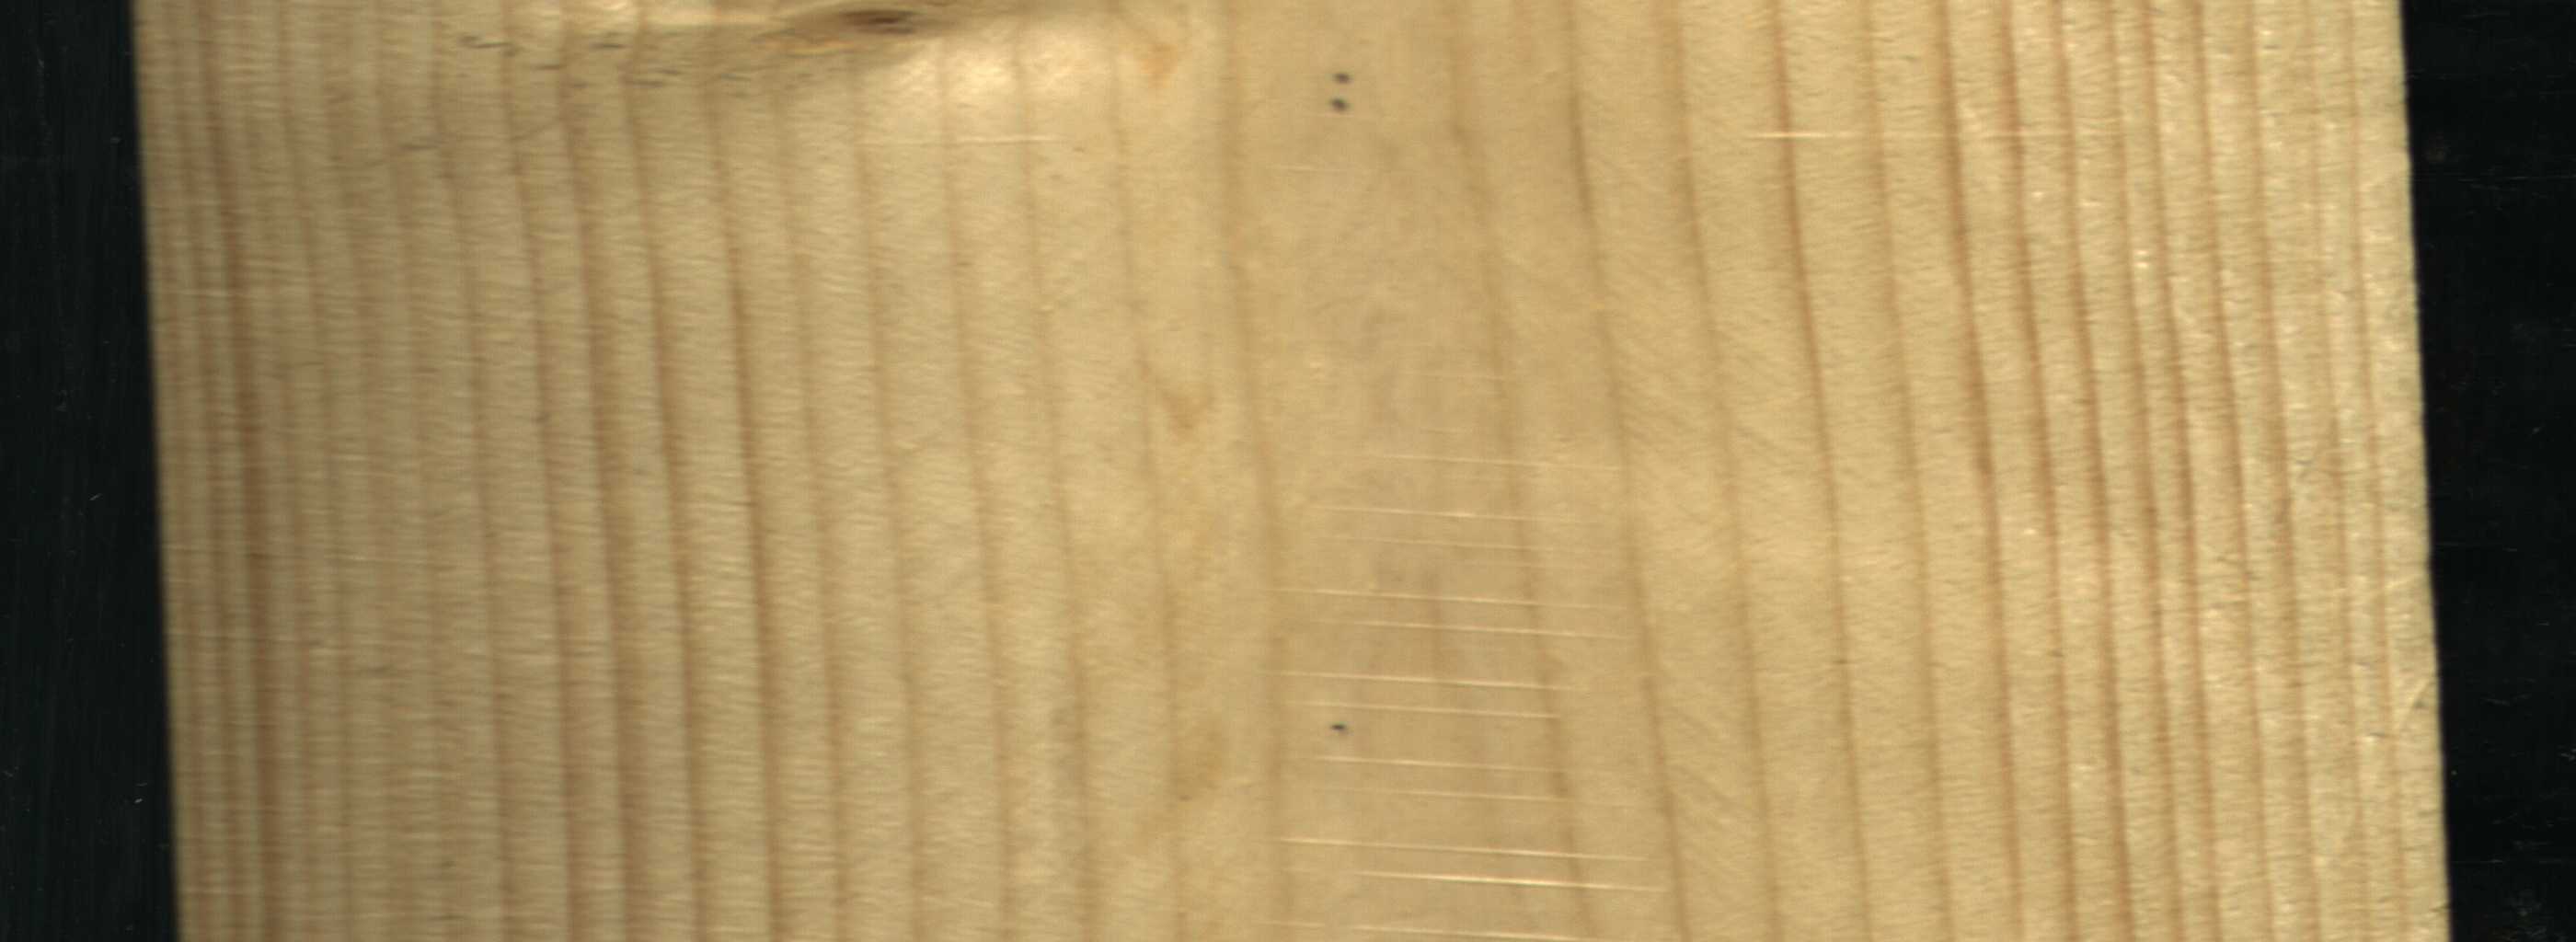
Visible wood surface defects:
Live_Knot